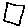
Label: square